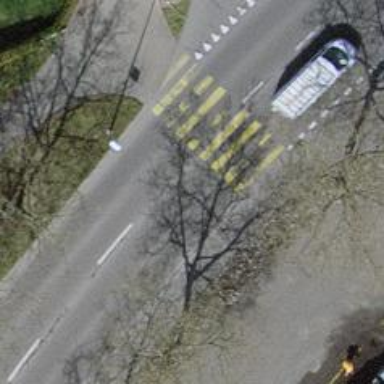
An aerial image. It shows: Marked crossing with zebra stripes on the road.